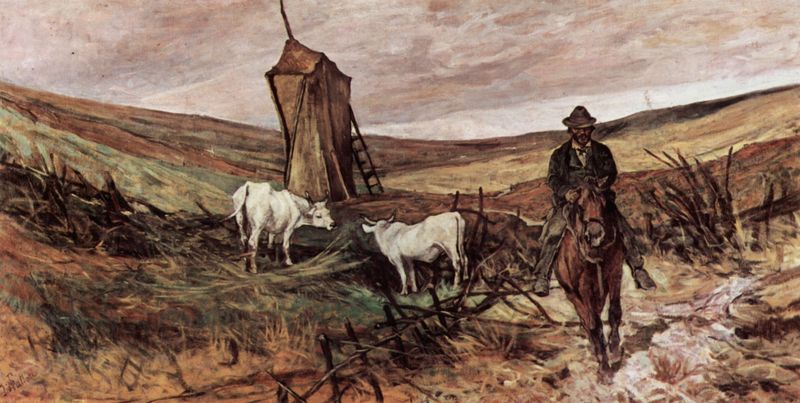
Titel: Berittener Hirte und Kühe
Künstler: Giovanni Fattori
Standort: Livorno
Institution: Museo Fattoriano
Schlagwörter: dunkel, gemälde, himmel, mann, schatten, weiß, wolken, grün, impressionismus, landschaft, ocker, braun, grau, holz, hut, schwarz, stroh, gras, tiere, weg, wiese, zaun, malerei, anzug, horn, öl, dämmerung, feld, felder, horizont, hügel, kühe, mühle, natur, vieh, weide, windmühle, hütte, pfad, realismus, frontal, tal, pferd, reiter, schuppen, reiten, schwanz, acker, heu, kuh, rind, herbst, leiter, querformat, bauer, impression, rinder, scheune, kapelle, hörner, gütte, hirte, weise, ladschaft, heuschober, ziegen, reitend, hochstand, pfrrd, albinos